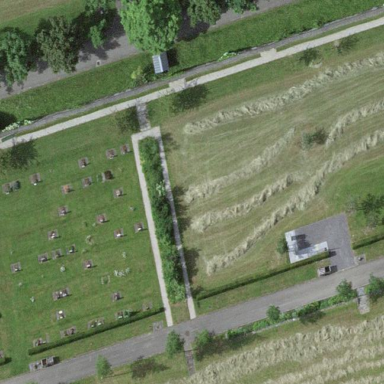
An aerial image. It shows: Sector within cemetery.